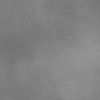
Atmospheric dust classification: dusty